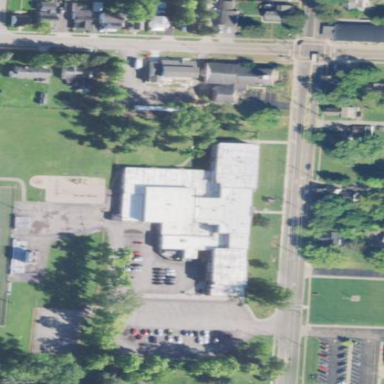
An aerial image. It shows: School building.